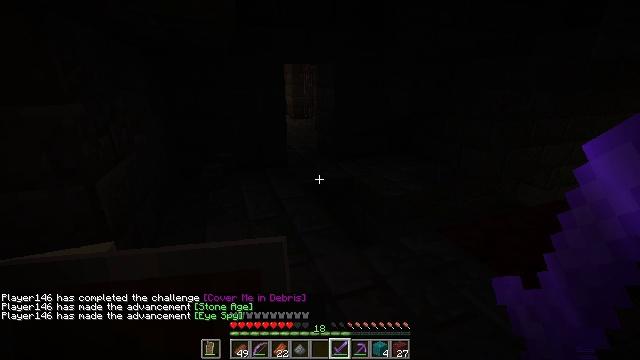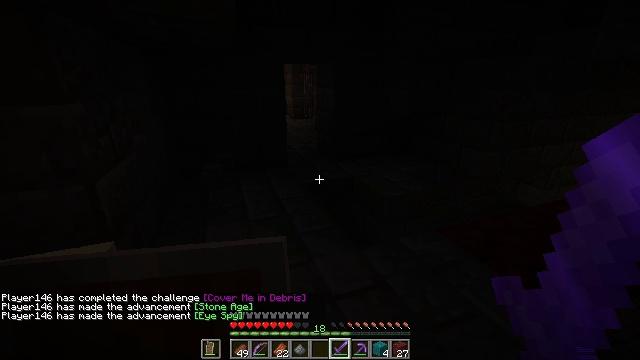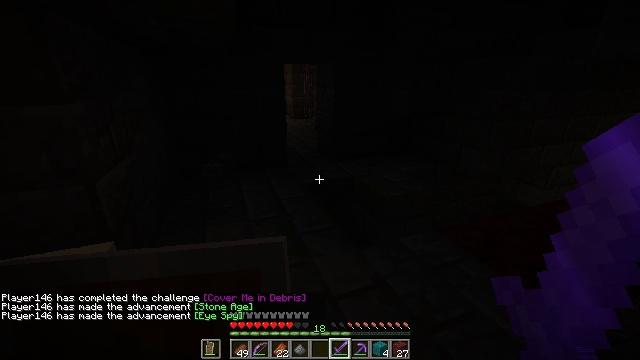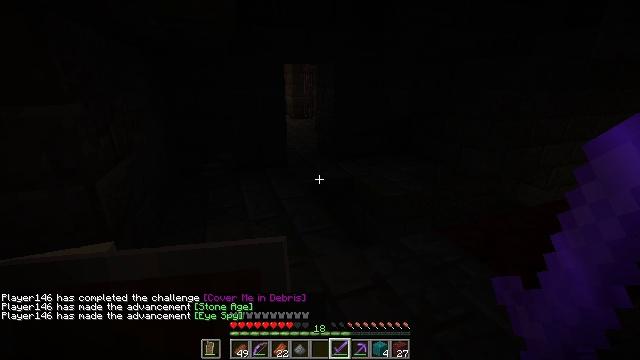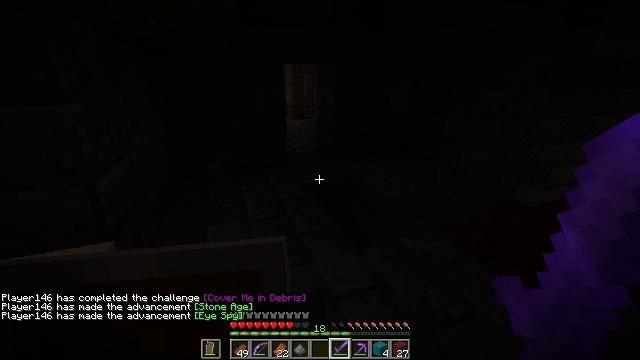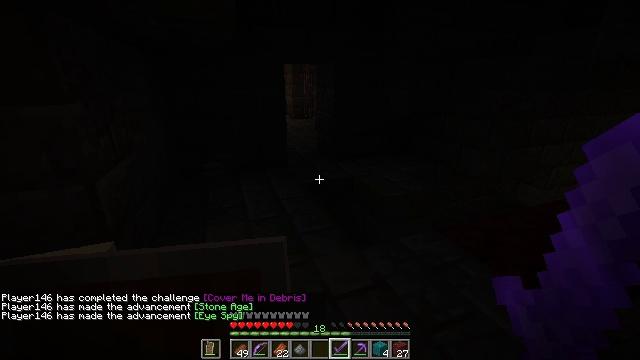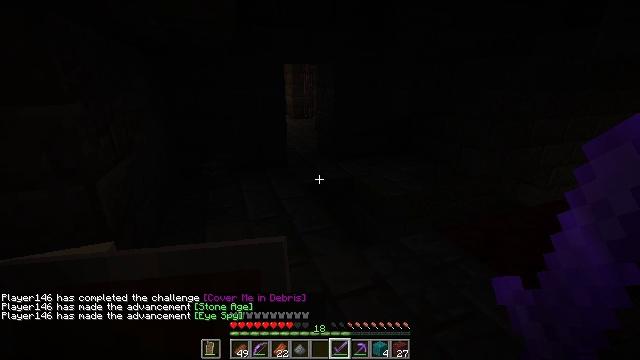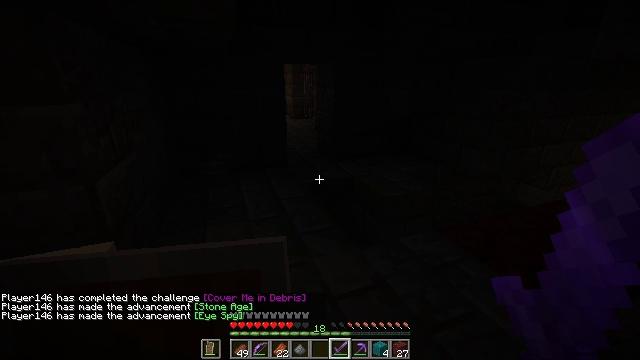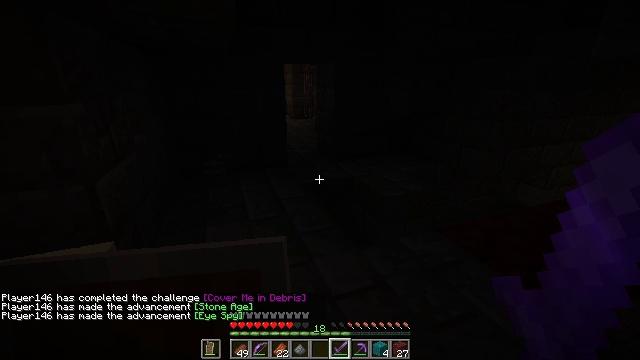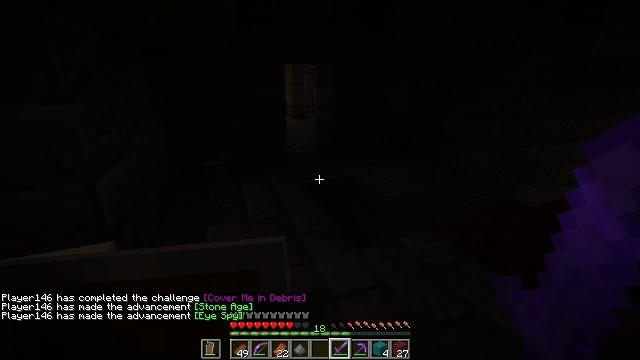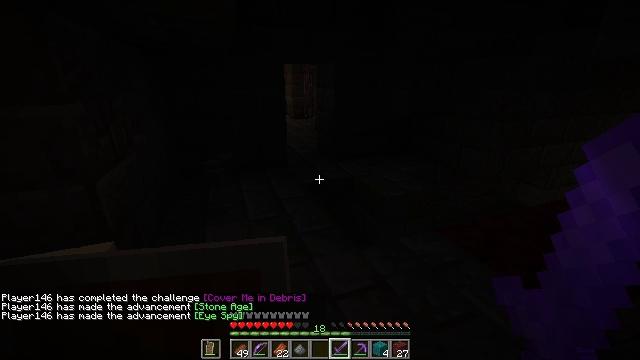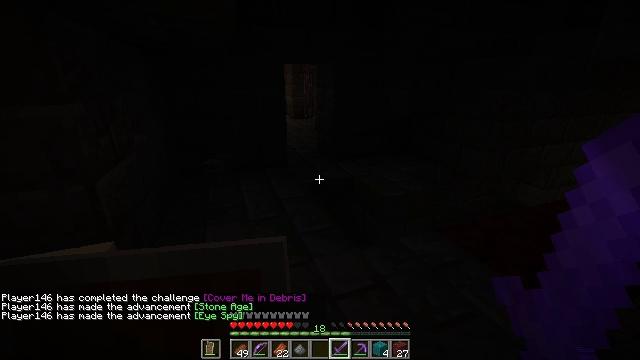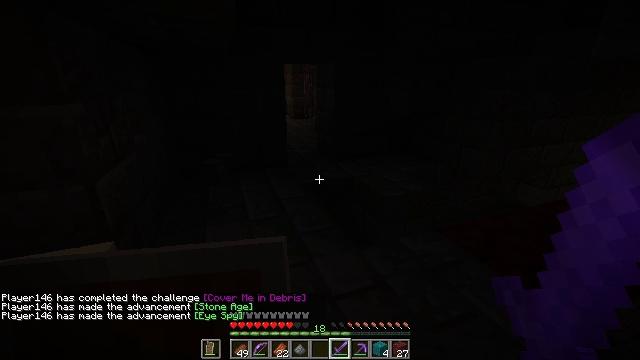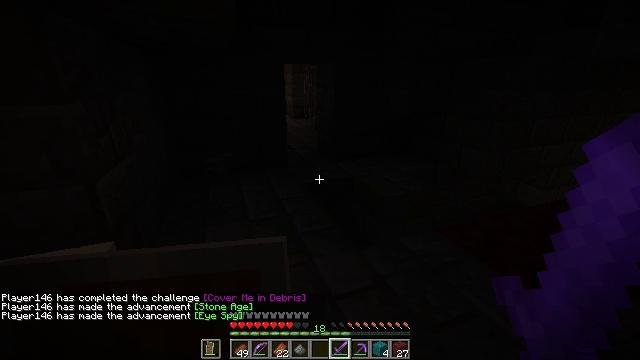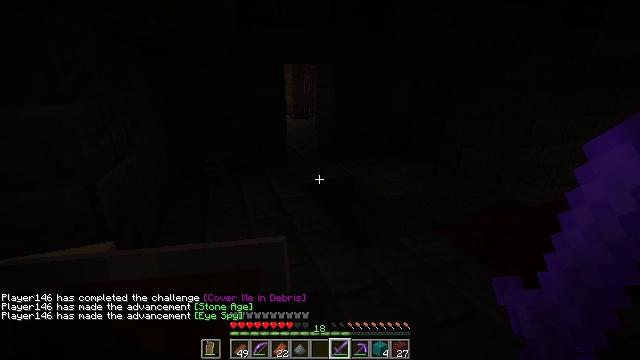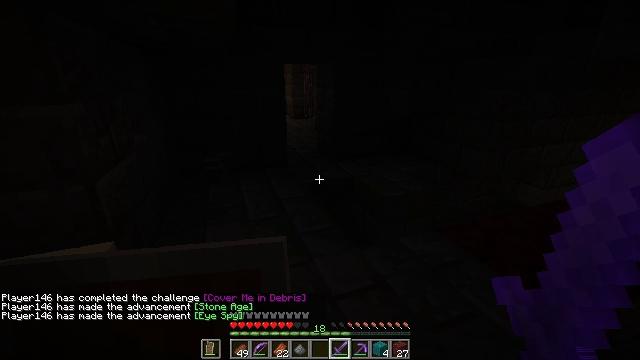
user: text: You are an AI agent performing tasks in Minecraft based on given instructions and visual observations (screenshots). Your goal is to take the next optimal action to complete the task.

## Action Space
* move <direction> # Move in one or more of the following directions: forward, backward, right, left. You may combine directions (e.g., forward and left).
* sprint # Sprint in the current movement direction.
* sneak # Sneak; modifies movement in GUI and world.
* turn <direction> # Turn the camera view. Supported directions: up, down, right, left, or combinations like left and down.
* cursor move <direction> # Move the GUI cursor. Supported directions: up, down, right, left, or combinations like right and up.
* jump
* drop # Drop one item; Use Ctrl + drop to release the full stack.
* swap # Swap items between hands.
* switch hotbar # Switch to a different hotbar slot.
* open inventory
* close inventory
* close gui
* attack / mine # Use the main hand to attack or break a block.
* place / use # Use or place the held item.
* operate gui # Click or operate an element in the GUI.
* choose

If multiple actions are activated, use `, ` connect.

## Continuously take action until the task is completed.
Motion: motion action
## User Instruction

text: Retrieve the stone bricks from an old building.
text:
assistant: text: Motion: no_op
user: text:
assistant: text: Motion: no_op
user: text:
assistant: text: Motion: no_op
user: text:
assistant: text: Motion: no_op
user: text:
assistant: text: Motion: no_op
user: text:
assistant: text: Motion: no_op
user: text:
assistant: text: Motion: no_op
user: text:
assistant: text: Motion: no_op
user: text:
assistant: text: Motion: no_op
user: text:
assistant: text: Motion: no_op
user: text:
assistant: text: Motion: no_op
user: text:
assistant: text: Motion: no_op
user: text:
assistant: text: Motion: no_op
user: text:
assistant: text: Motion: no_op
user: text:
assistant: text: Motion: no_op
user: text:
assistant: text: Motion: no_op
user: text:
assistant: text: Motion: no_op
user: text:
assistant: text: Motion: no_op
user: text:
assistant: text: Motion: no_op
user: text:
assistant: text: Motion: no_op
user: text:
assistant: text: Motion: no_op
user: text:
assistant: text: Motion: no_op
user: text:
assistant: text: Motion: no_op
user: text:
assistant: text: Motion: no_op
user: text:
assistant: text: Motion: no_op
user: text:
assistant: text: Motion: no_op
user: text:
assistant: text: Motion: no_op
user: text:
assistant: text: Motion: no_op
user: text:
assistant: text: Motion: no_op
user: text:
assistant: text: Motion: no_op